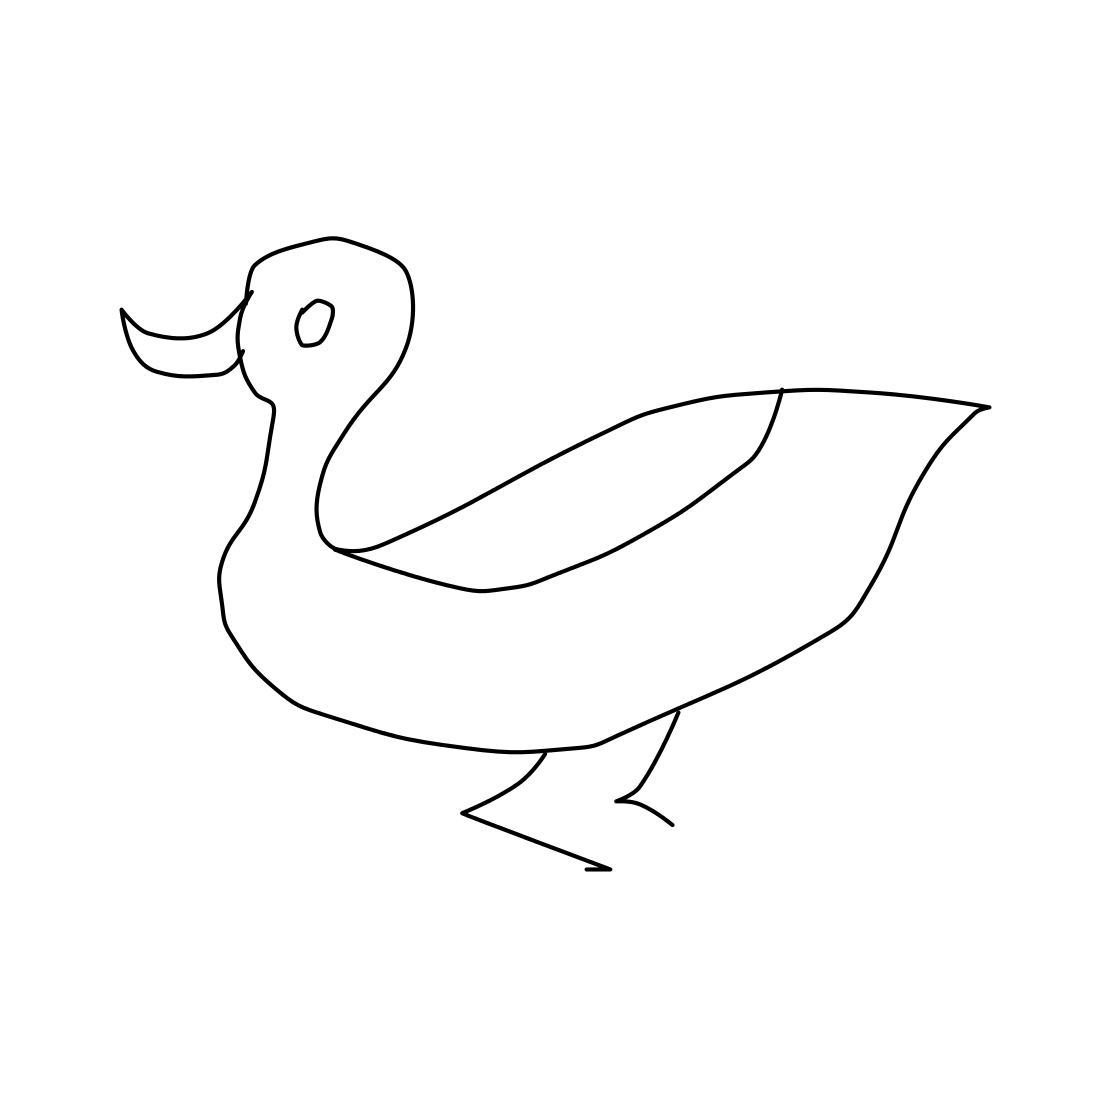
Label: duck